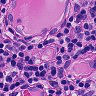
Metastatic tissue present: no